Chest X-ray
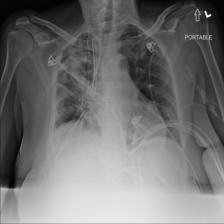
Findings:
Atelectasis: negative
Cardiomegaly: negative
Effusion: negative
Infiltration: negative
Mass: negative
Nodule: positive
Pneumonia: negative
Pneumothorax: positive
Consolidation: negative
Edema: negative
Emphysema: negative
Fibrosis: negative
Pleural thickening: negative
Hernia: negative